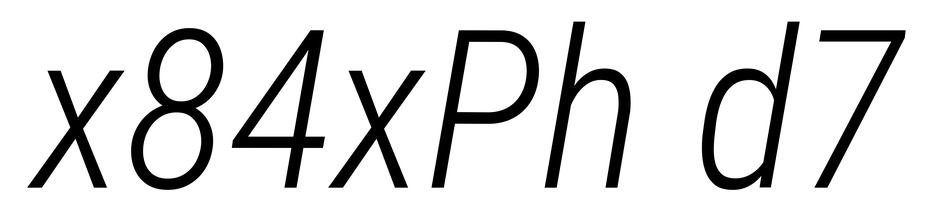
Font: Roboto-Italic_Condensed_Light_Italic